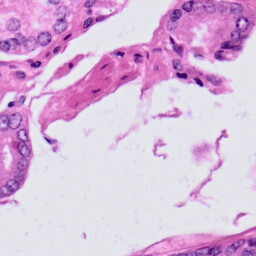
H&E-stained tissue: Prostate